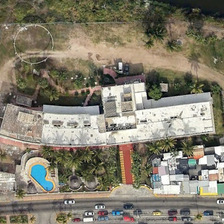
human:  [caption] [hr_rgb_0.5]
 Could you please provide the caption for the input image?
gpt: the white house is surrounded by a large number of lawns .

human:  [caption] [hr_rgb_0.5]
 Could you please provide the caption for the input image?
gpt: the white house is surrounded by a large number of lawns .

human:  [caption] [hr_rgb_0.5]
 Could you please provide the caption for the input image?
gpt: many cars are driving on the road .

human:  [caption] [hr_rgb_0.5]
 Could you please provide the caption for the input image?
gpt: many cars are driving on the road .

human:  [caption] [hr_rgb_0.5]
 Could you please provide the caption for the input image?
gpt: the white house is surrounded by a large number of lawns .